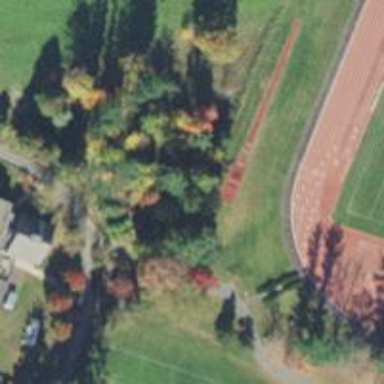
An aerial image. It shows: Athletic track located in leisure land area.